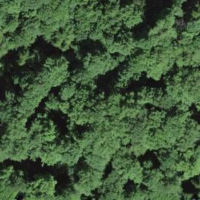
EUNIS habitat code: 41
Species observed at this site:
Cardamine heptaphylla